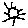
Label: sun